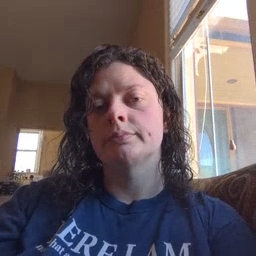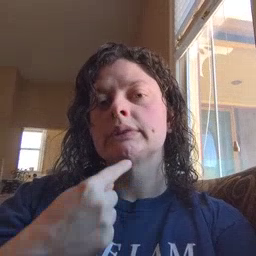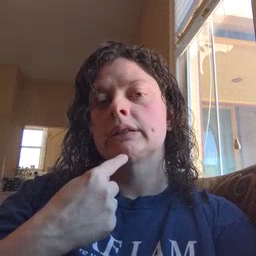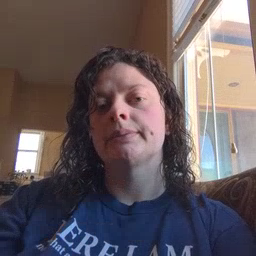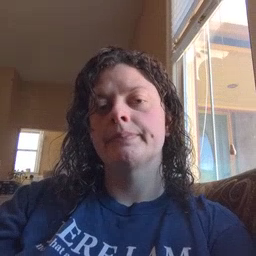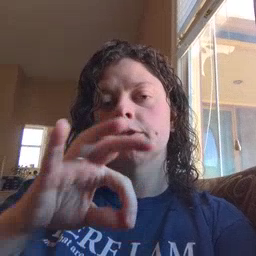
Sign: say